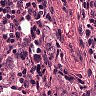
Metastatic tissue present: yes